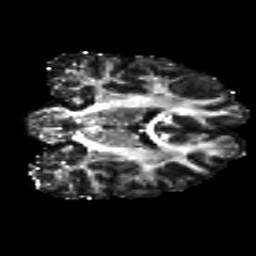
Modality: FA
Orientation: coronal
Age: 26
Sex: male
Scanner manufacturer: siemens
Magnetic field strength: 3 T
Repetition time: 8.8 s
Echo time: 0.085 s